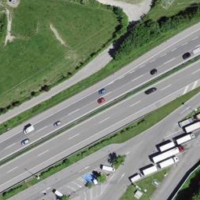
EUNIS habitat code: 57
Species observed at this site:
Gonocerus acuteangulatus